Question: I'm trying to see my view properties using hierarchyviewer tool.
My first problem is that my view seems to be invisible although I didn't do anything to make it invisible.
My second problem is I see to values, mRight and mLeft which I expect to be the padding space to the parent.

I actually don't know what mLeft and mRight means. But I don't expect to get a value greater than zero for mLeft. What can be causing this?
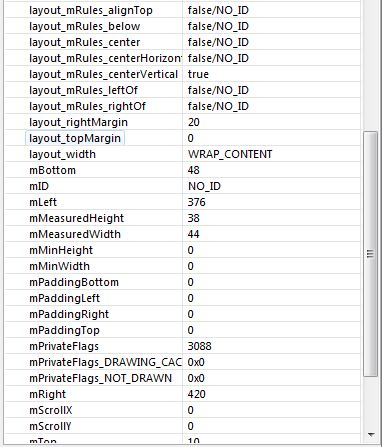
Answer: mLeft is the absolute position in pixels of the left border of this particular view, and mRight is the same value for the right hand side.
It's difficult to say what's causing your invisibility problem without more information.